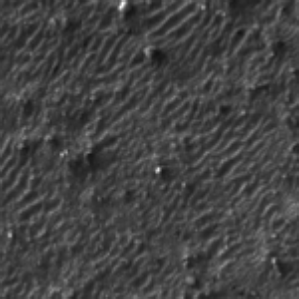
Label: frost